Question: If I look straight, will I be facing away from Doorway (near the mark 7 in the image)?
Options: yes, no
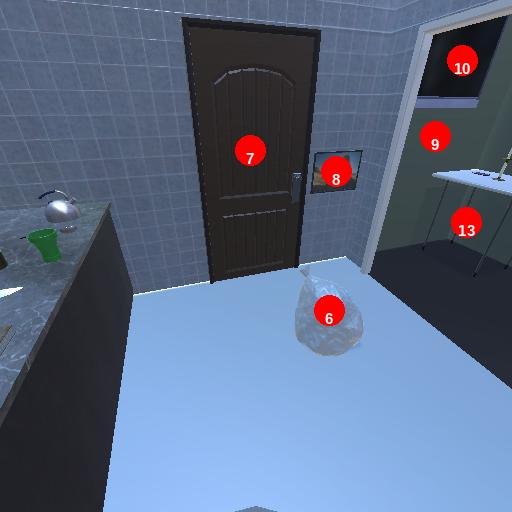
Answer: yes